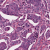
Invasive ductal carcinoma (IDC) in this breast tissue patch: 1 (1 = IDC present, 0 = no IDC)